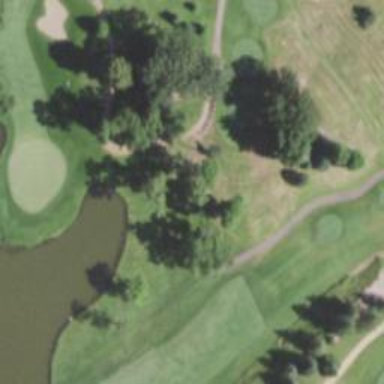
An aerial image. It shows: Path used for both walking and golf.